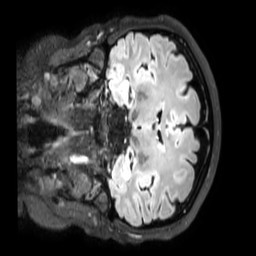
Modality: FLAIR
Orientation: coronal
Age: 29
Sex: female
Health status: healthy
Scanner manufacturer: philips
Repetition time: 4.8 s
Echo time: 0.2812 s